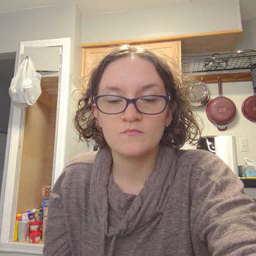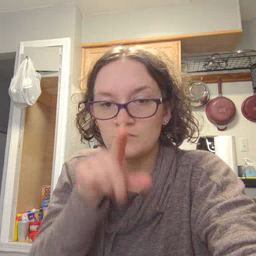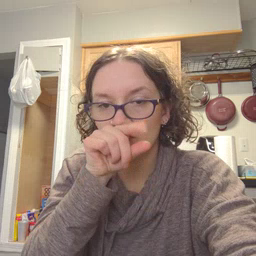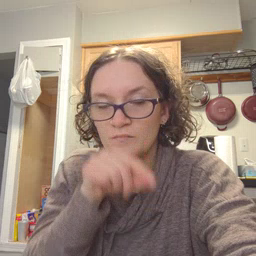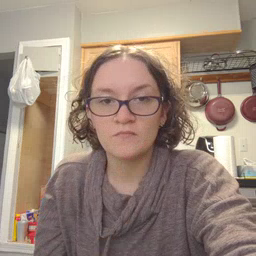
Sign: bird